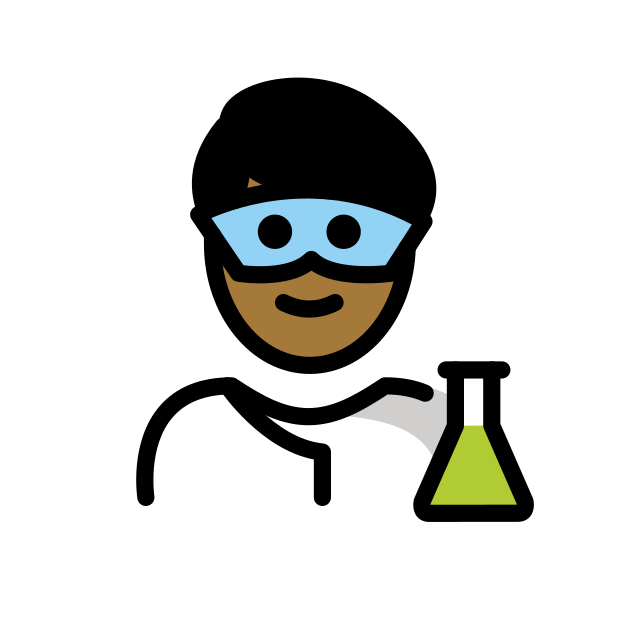
man scientist: medium-dark skin tone